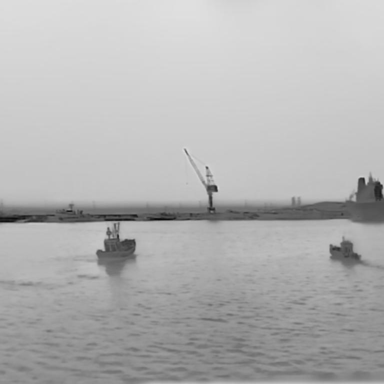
There are two bulk_carriers in the infrared image.